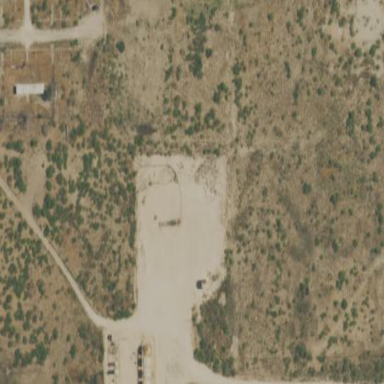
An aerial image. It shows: Wellsite surrounded by sand.